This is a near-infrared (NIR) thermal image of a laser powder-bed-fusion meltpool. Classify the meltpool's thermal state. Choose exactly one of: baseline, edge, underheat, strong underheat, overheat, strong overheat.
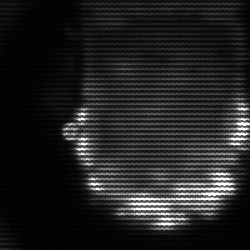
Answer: baseline